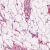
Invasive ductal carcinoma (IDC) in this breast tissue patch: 0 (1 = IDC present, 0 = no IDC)